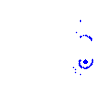
Particle: pion